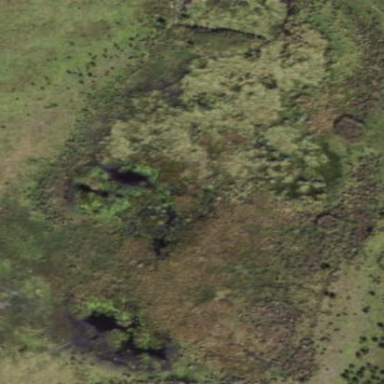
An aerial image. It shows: Marshy wetland area.